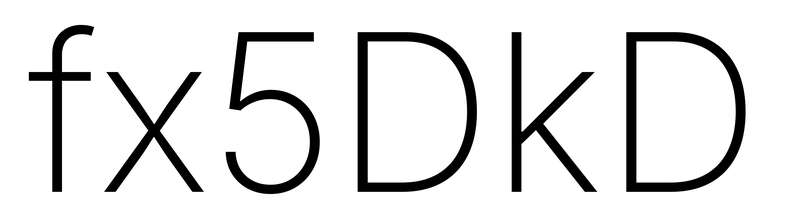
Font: Inter_ExtraLight